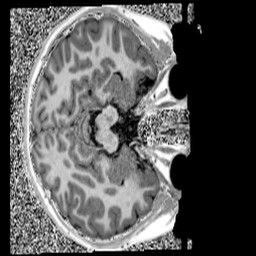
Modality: UNIT1
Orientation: axial
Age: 13
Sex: female
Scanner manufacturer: siemens
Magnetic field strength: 3 T
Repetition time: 4 s
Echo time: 0.00299 s